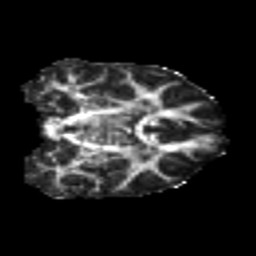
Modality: FA
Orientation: coronal
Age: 22
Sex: female
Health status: healthy
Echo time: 0.074 s